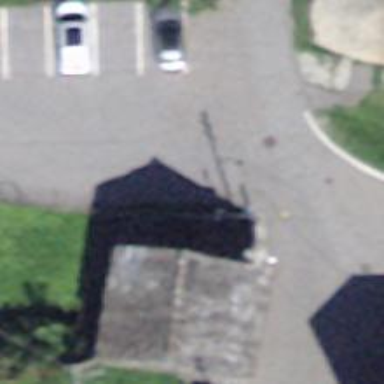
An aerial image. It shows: Bus stop along the road.